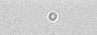
Label: camera_spot